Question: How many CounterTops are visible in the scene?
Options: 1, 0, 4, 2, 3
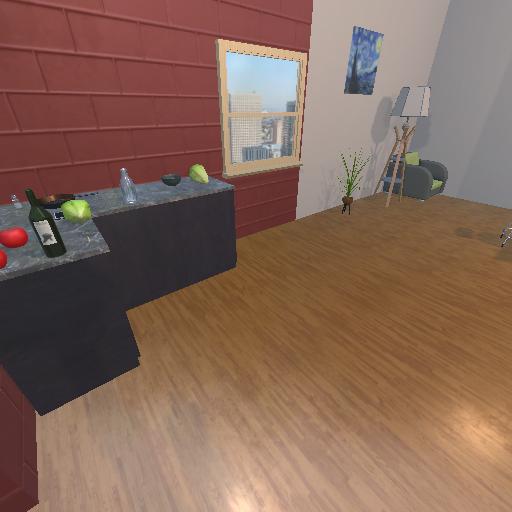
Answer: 1